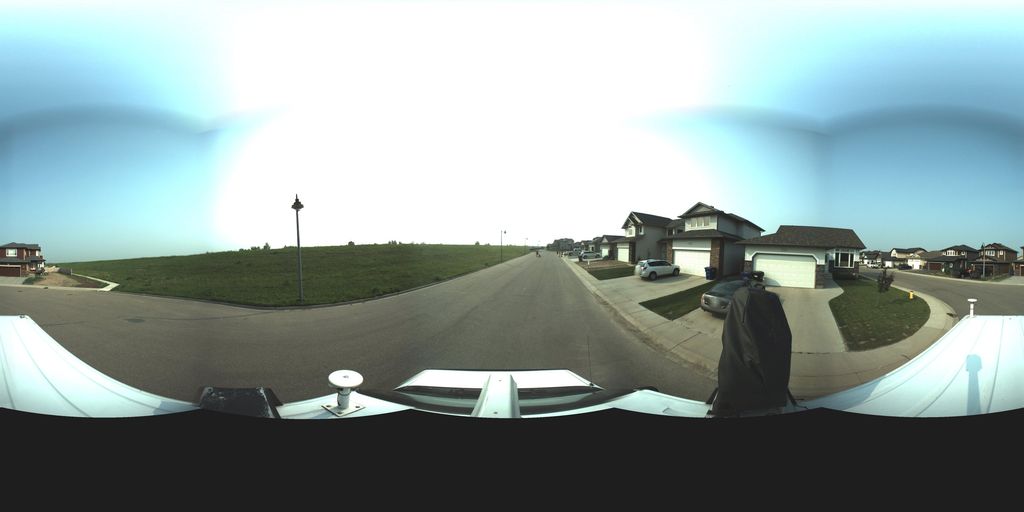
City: saskatoon